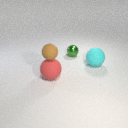
large red rubber sphere to the left of small green metal sphere